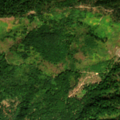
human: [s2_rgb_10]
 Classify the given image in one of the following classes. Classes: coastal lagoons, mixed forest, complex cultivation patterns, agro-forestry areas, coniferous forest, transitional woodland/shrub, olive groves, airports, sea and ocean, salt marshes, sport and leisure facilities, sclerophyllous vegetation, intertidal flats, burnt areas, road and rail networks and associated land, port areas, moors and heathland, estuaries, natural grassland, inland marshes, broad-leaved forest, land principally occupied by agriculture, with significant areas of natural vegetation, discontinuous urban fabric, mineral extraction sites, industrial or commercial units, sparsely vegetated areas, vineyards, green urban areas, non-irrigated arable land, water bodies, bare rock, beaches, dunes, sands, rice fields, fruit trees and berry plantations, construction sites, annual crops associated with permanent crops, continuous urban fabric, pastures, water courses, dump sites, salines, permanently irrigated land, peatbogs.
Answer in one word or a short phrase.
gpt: broad-leaved forest, natural grassland, transitional woodland/shrub